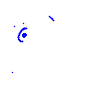
Particle: proton